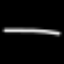
Label: line